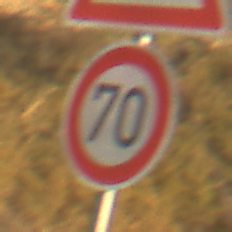
Verkehrszeichen: Geschwindigkeit70
Zusatzzeichen oben: VerengteFahrbahn
Umgebung: Outdoor, Nature
Tageszeit: SunriseSunset
Wetter: PartlyCloudy
Licht: Natural
Jahreszeit: NotSpecified
Kontrast: MediumContrast